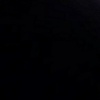
Label: space